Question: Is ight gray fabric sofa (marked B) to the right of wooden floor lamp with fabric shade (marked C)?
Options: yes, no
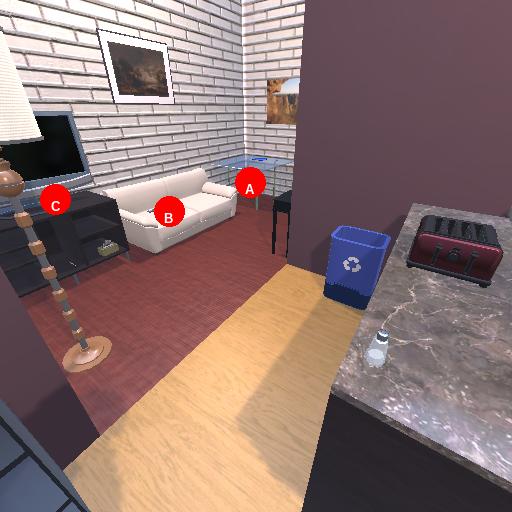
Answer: yes